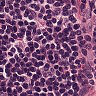
Metastatic tissue present: no